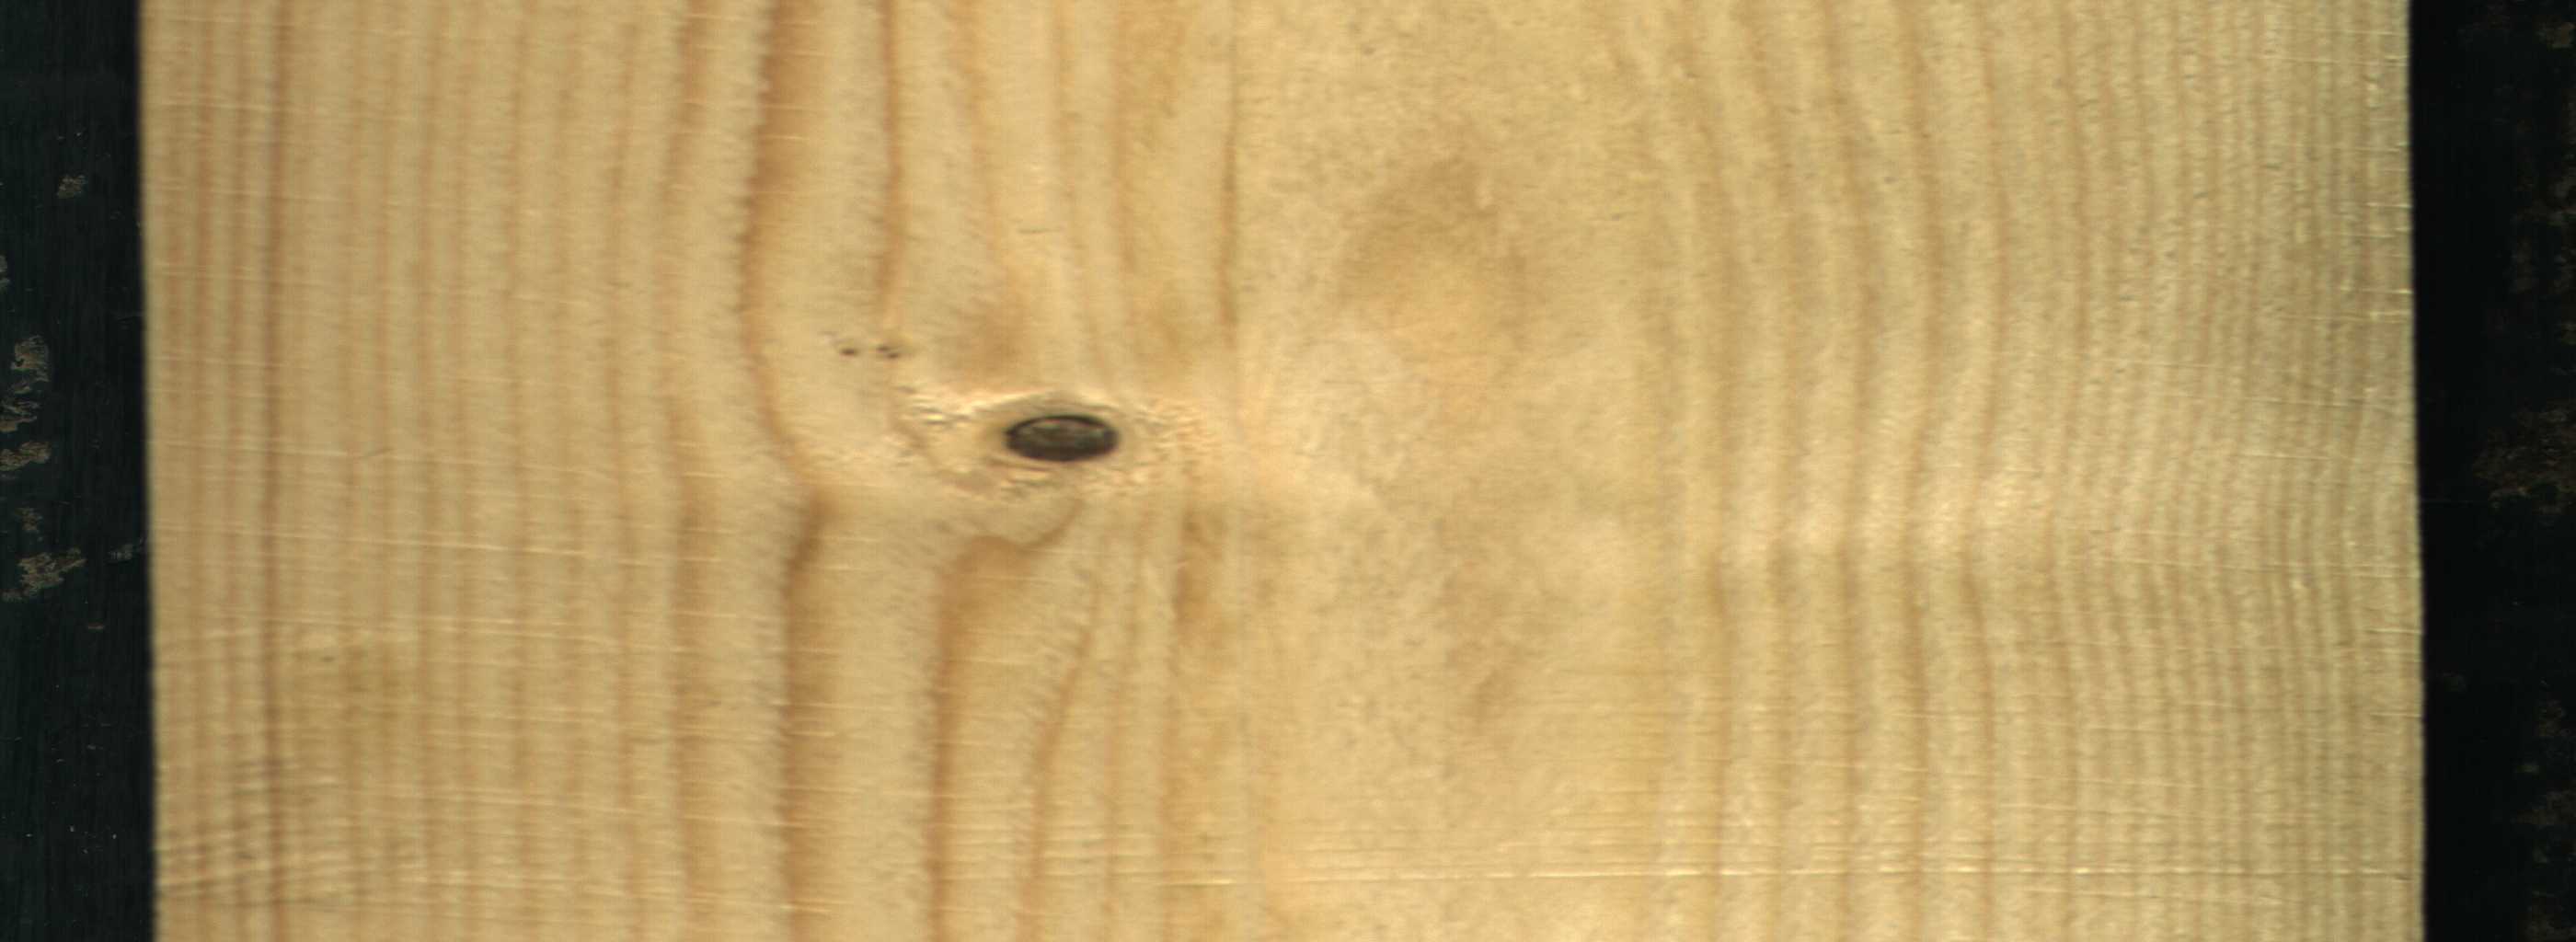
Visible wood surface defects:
Dead_Knot